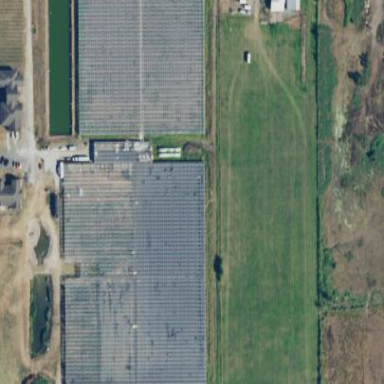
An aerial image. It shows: Greenhouse.